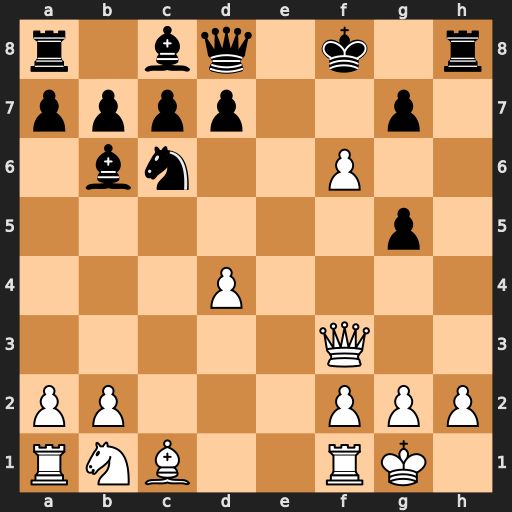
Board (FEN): r1bq1k1r/pppp2p1/1bn2P2/6p1/3P4/5Q2/PP3PPP/RNB2RK1
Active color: w
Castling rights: -
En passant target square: -
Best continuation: Bxg5 Qe8 fxg7+ Kxg7 Bf6+